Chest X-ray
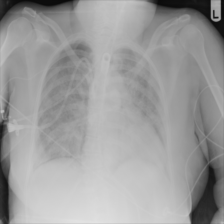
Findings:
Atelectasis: negative
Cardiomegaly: negative
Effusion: negative
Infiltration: negative
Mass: negative
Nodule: negative
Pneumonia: negative
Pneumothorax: negative
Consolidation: negative
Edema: negative
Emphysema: negative
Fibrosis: negative
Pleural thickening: negative
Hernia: negative